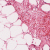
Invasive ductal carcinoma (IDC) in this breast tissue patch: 0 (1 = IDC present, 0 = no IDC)